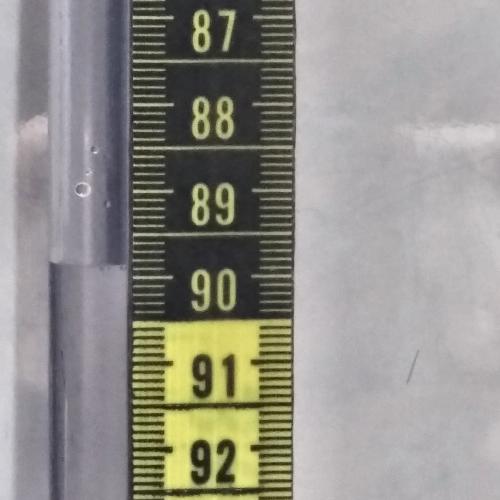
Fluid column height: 89.9 cm